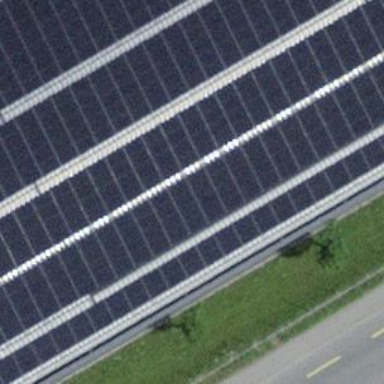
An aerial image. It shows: Solar photovoltaic panel generator.